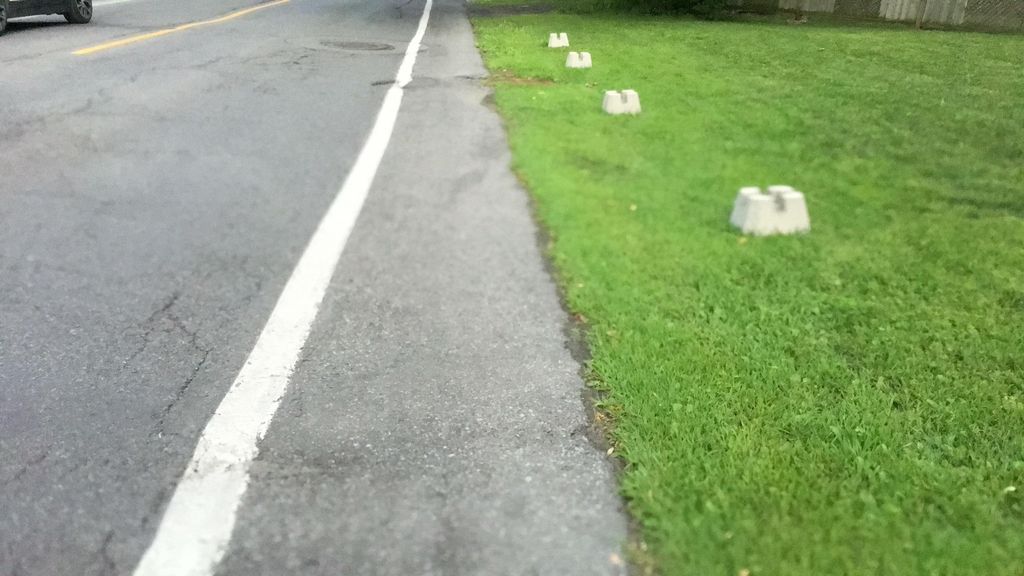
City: montreal